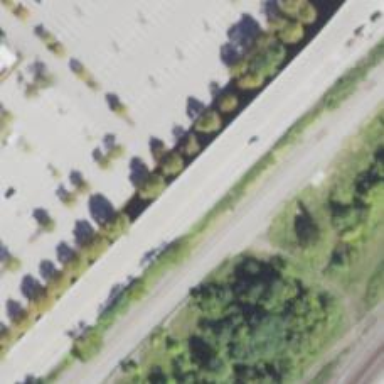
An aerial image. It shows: Tertiary road with bridge. There is sidewalk on the left side.